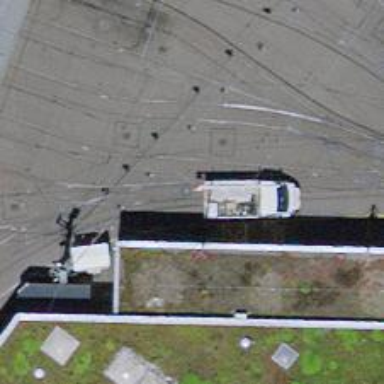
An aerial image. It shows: Tram railway with 1 track passing through service yard. The railway is electrified with contact line.